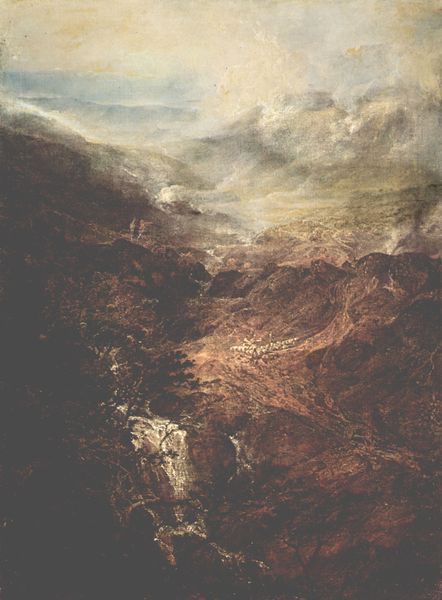
Titel: Morgen in den Corniston Fells, Cumberland
Künstler: William Turner
Standort: London
Institution: Tate Gallery
Schlagwörter: baum, berg, blau, dunkel, felsen, gemälde, gestein, gewitter, himmel, meer, schatten, wasser, wolken, bäume, fluss, grün, landschaft, menschen, see, äste, braun, grau, hell, licht, schwarz, weiss, ausblick, rot, schleier, schnee, weg, wiese, wolke, hochformat, malerei, bild, öl, bach, horizont, hügel, natur, wind, gewässer, tal, wald, wasserfall, helldunkel, aussicht, gischt, wellen, düster, abhang, berge, fels, felswand, gebirge, gipfel, hang, dunst, nebel, herde, schlucht, friedrich, romantik, schaum, dampf, gewalt, sturm, turner, wogen, panorama, regen, schaf, alpen, biedermeier, rotbraun, schafe, koch, ladschaft, pass, klamm, schafherde, gebrige, gisch, meereswogen, sphäre, horinzot, hirzont